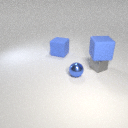
large blue rubber cube to the left of small blue metal sphere